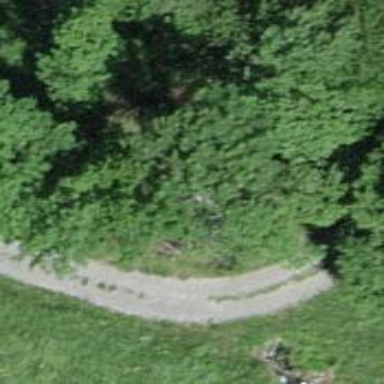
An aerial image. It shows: Culvert tunnel.